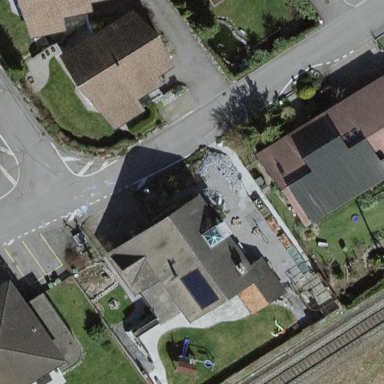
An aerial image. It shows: Simple and straightforward house.